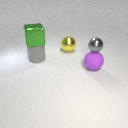
large green metal cube behind small gray metal sphere